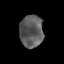
Tissue: prostate
Cell type: T cells
Senescence score: 0.2699
Nuclear area (px): 748
Mean DAPI intensity: 90.023